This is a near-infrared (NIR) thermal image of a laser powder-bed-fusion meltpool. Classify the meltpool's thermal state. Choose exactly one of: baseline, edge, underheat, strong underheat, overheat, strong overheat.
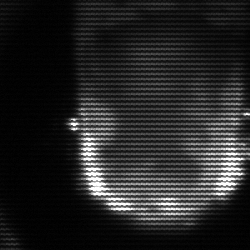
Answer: baseline